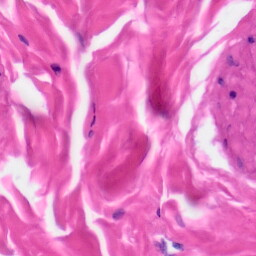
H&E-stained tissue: Skin